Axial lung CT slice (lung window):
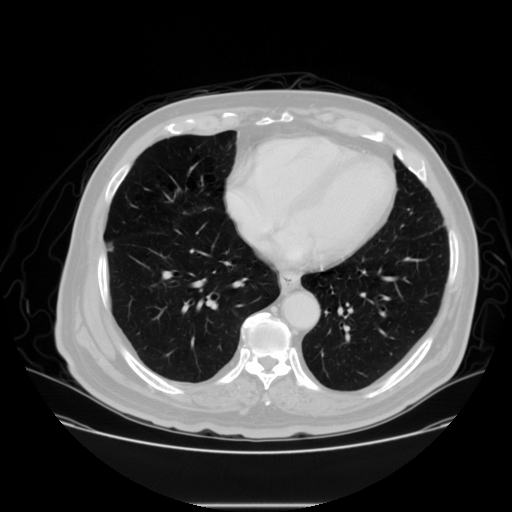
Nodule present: no